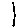
Label: line